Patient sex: M
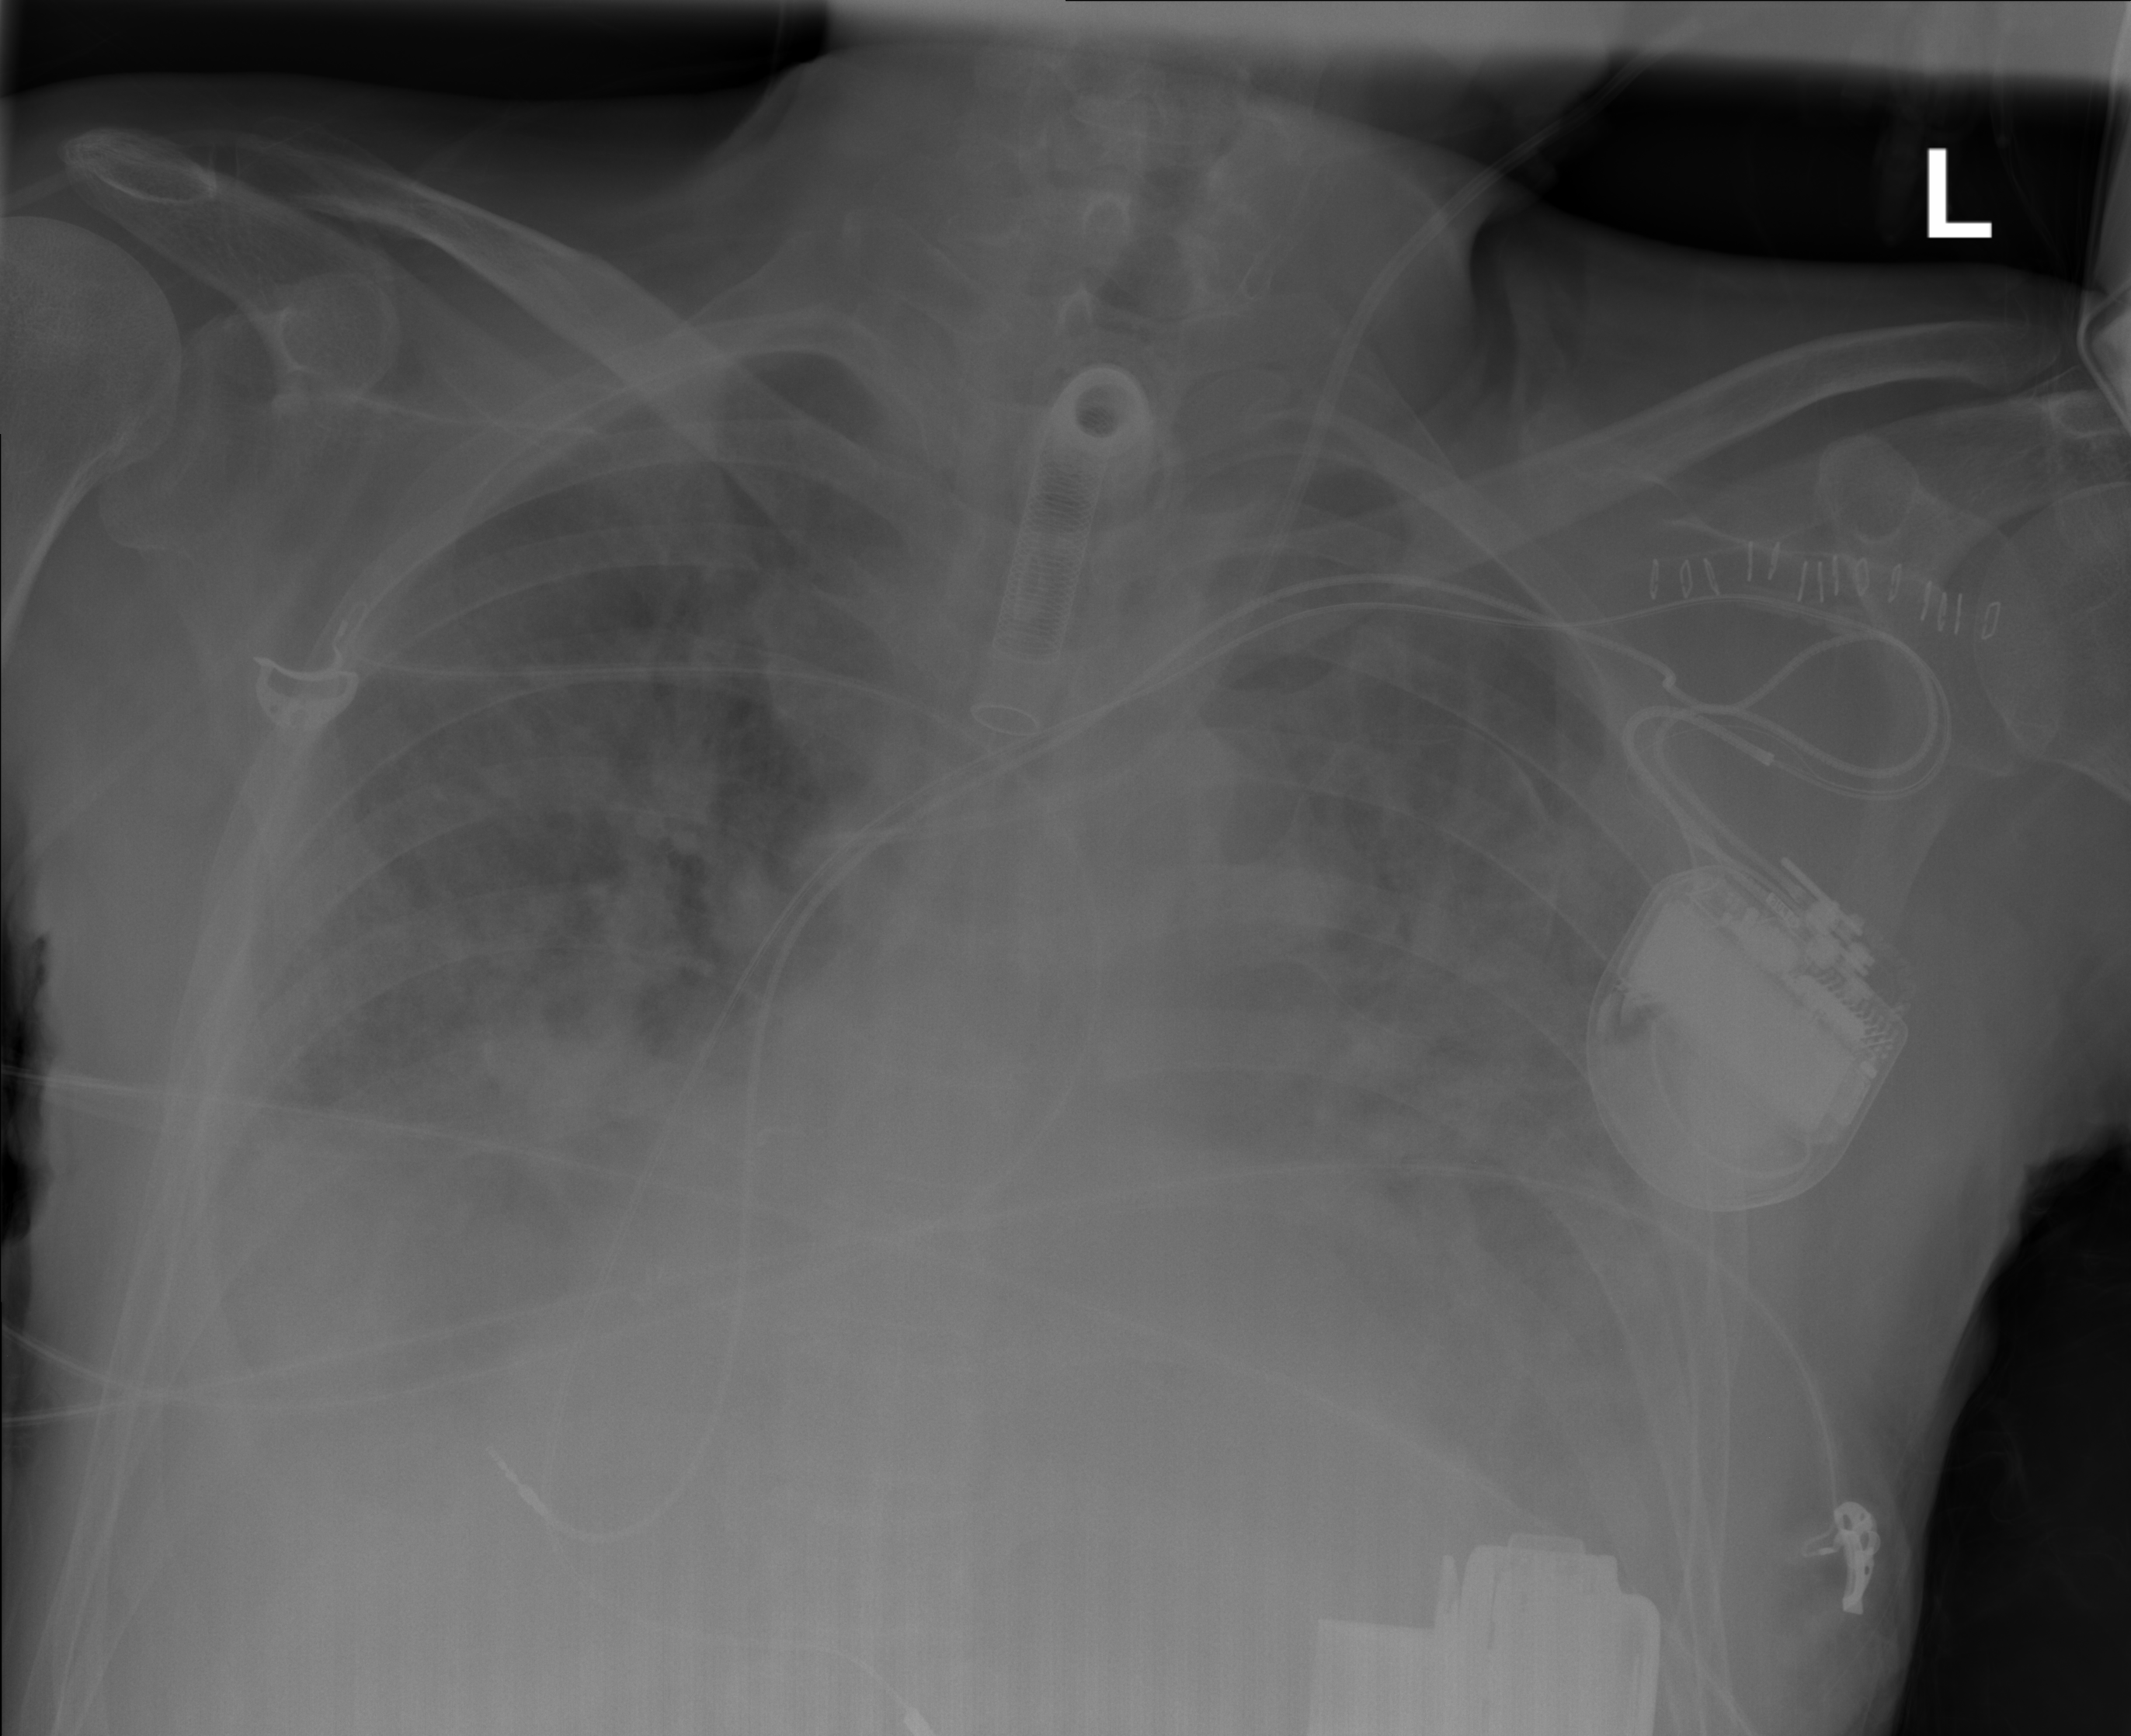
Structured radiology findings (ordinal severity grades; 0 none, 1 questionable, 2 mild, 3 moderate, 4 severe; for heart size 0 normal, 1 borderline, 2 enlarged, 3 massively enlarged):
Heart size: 2
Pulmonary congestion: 4
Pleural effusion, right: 2
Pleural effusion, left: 3
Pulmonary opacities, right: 3
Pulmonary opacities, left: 3
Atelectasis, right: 3
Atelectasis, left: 3